A spectrogram of one vibration snapshot from a rotating bearing is shown (time on one axis, frequency on the other). Classify the bearing condition as one of: normal, inner_race, outer_race, ball.
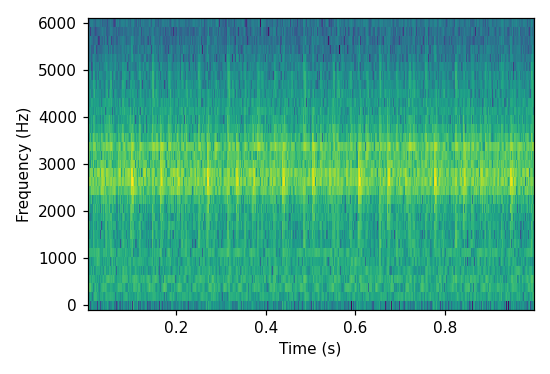
Answer: outer_race